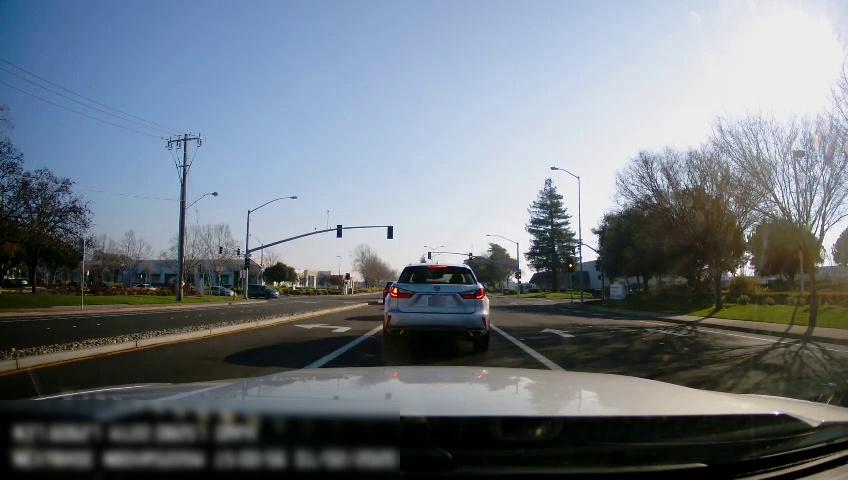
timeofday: Day
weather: Sunny
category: Drivable Space
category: Drivable Space
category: Vehicles | SUV
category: Vehicles | SUV
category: Vehicles | SUV
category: Vehicles | Car
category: Lanes | Current Lane
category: Lanes | Alternate Lane
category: Lanes | Current Lane
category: Lanes | Alternate Lane